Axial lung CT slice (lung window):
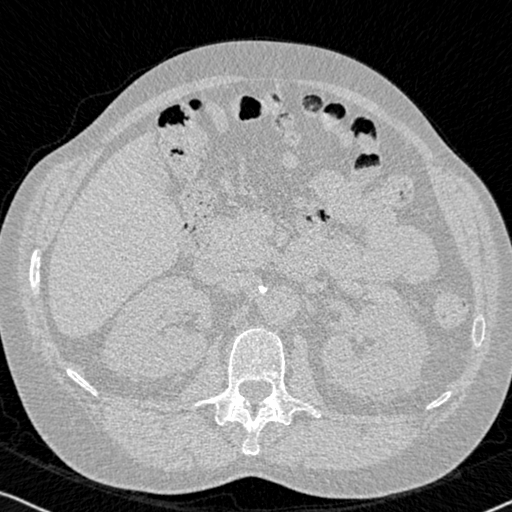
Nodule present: no